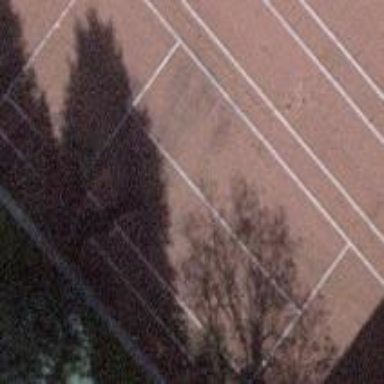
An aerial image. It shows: Tennis court on the leisure land pitch.